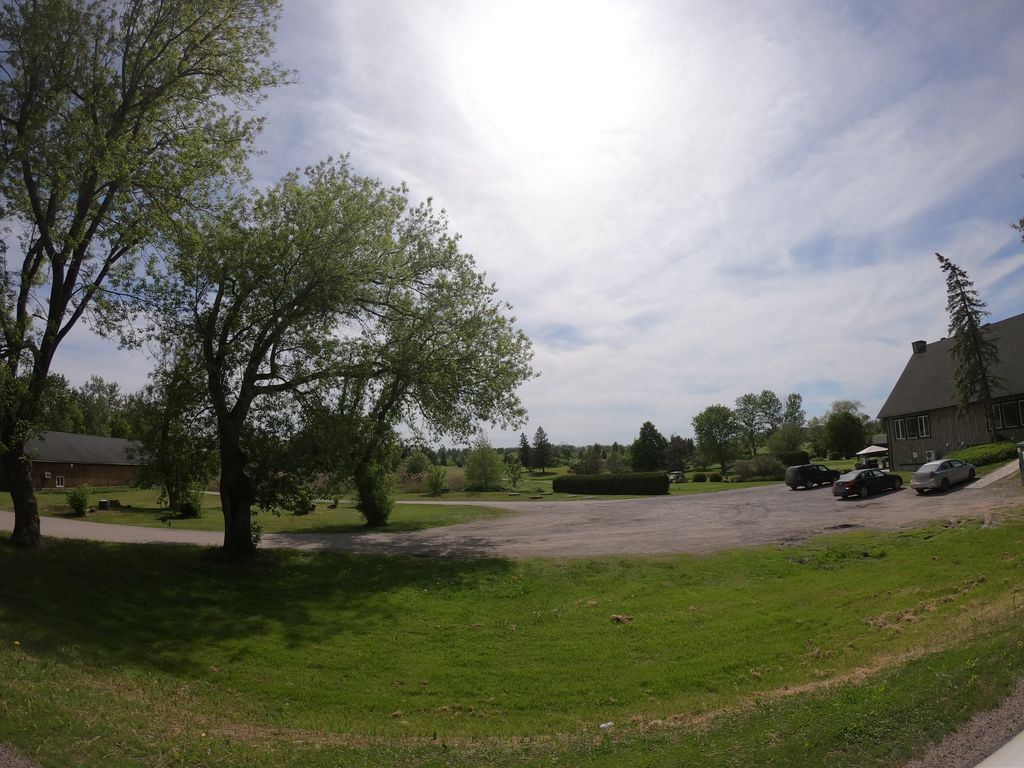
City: ottawa-gatineau